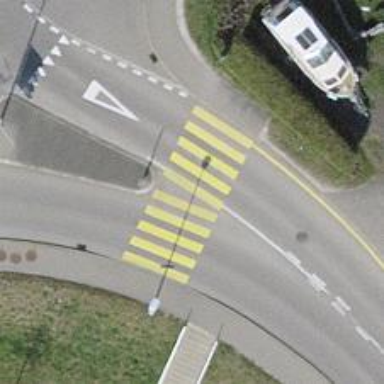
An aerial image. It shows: Marked footway crossing with visible markings.